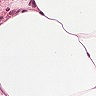
Metastatic tissue present: no